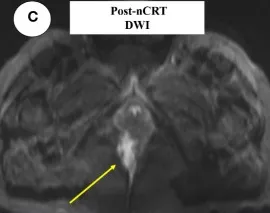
The typical images of anal adenocarcinoma before and after nCRT in three dimensions. The lesions were marked in yellow arrow. Lesions presented by DWI before nCRT.
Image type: radiology (mri)